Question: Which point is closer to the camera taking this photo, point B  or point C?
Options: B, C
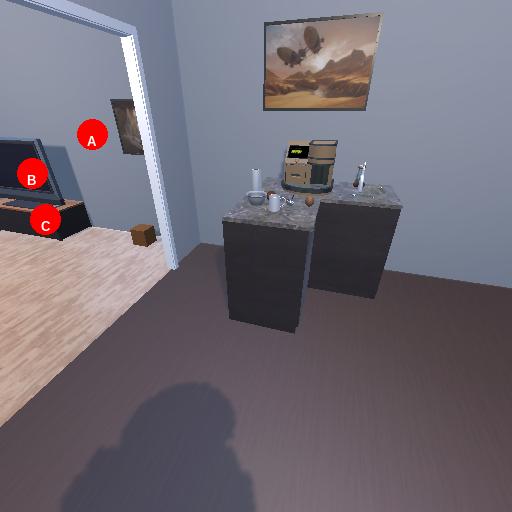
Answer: B